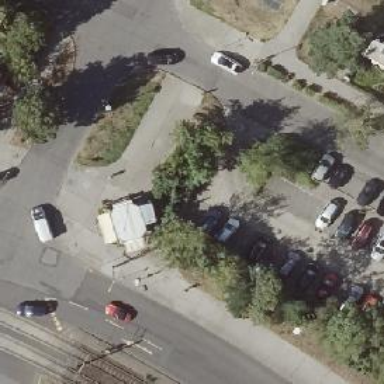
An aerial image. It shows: Concrete parking aisle as service road.